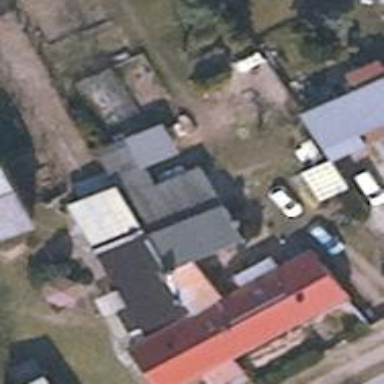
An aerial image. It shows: Building.